Interaction volume radius: 5 \u00c5
Interaction volume height: 25 \u00c5
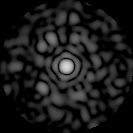
Disorder parameter: 0.8348